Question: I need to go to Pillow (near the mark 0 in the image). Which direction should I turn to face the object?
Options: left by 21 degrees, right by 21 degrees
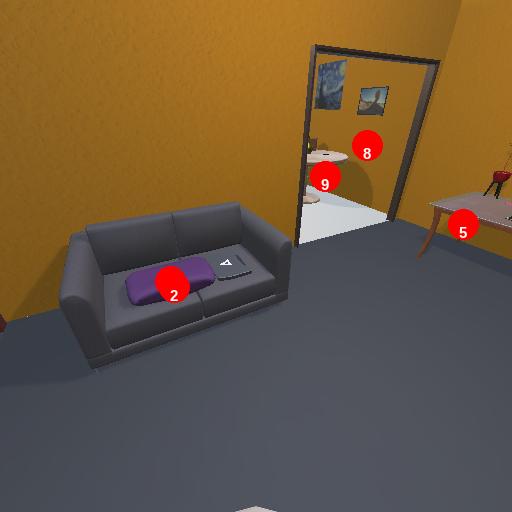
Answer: left by 21 degrees